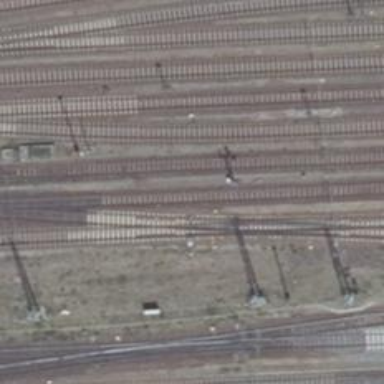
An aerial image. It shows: Railway signal.